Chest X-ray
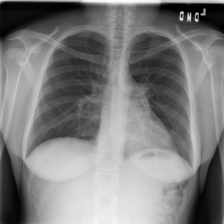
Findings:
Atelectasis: negative
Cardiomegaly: negative
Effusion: negative
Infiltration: negative
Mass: negative
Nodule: negative
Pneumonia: negative
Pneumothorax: negative
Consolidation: negative
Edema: negative
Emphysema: negative
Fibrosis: negative
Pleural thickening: negative
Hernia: negative